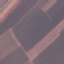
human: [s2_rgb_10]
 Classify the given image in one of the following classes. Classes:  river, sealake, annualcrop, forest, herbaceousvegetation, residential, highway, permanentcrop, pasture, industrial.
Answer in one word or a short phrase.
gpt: AnnualCrop